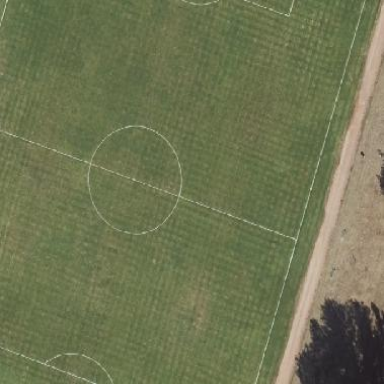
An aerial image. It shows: Soccer pitch with grass surface for leisure and sports.